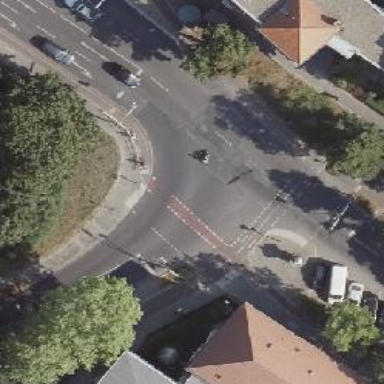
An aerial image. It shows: Crossing with traffic signals.